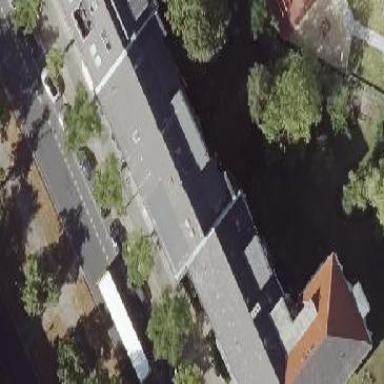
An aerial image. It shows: Gabled roof apartments building.